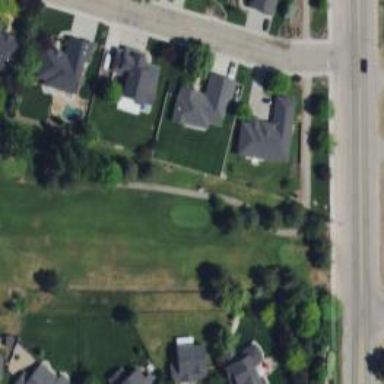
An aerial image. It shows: Service road used as golf cart path.